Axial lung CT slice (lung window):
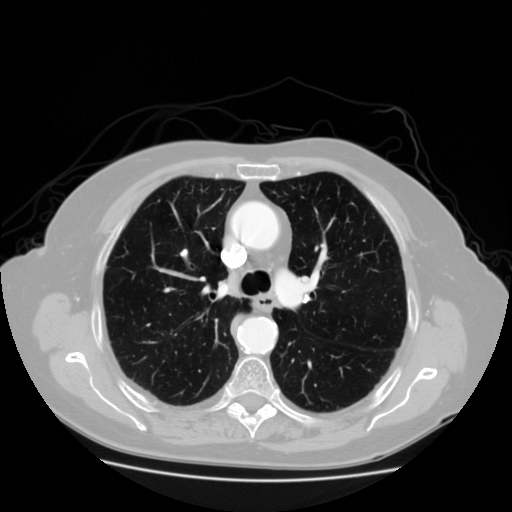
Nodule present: no